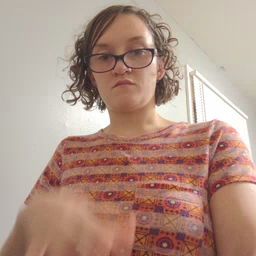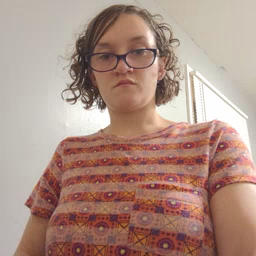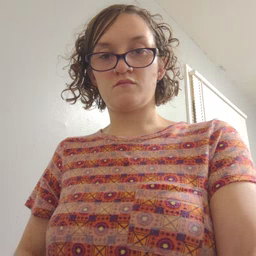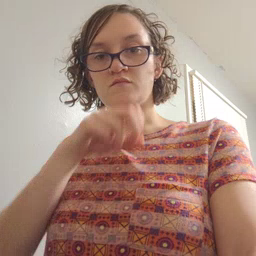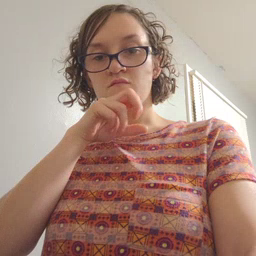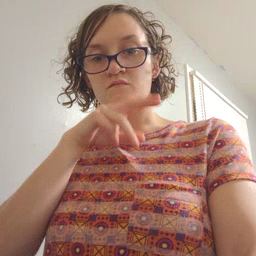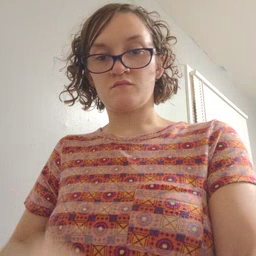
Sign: frog